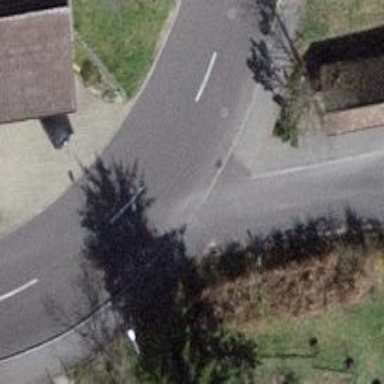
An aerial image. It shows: Service road.